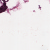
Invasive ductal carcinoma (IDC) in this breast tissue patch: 0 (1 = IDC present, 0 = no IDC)